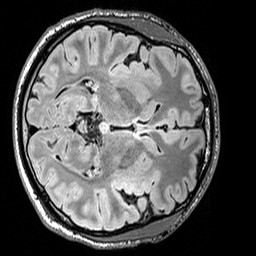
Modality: FLAIR
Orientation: axial
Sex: male
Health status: ill
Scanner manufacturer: siemens
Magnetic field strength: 3 T
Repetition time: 5 s
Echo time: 0.388 s